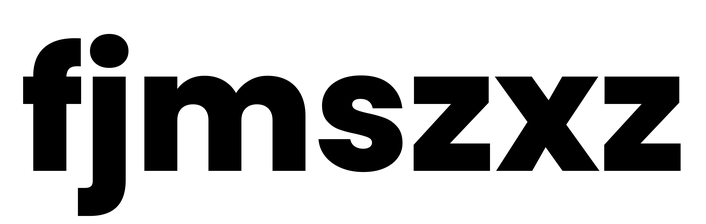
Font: Poppins-ExtraBold